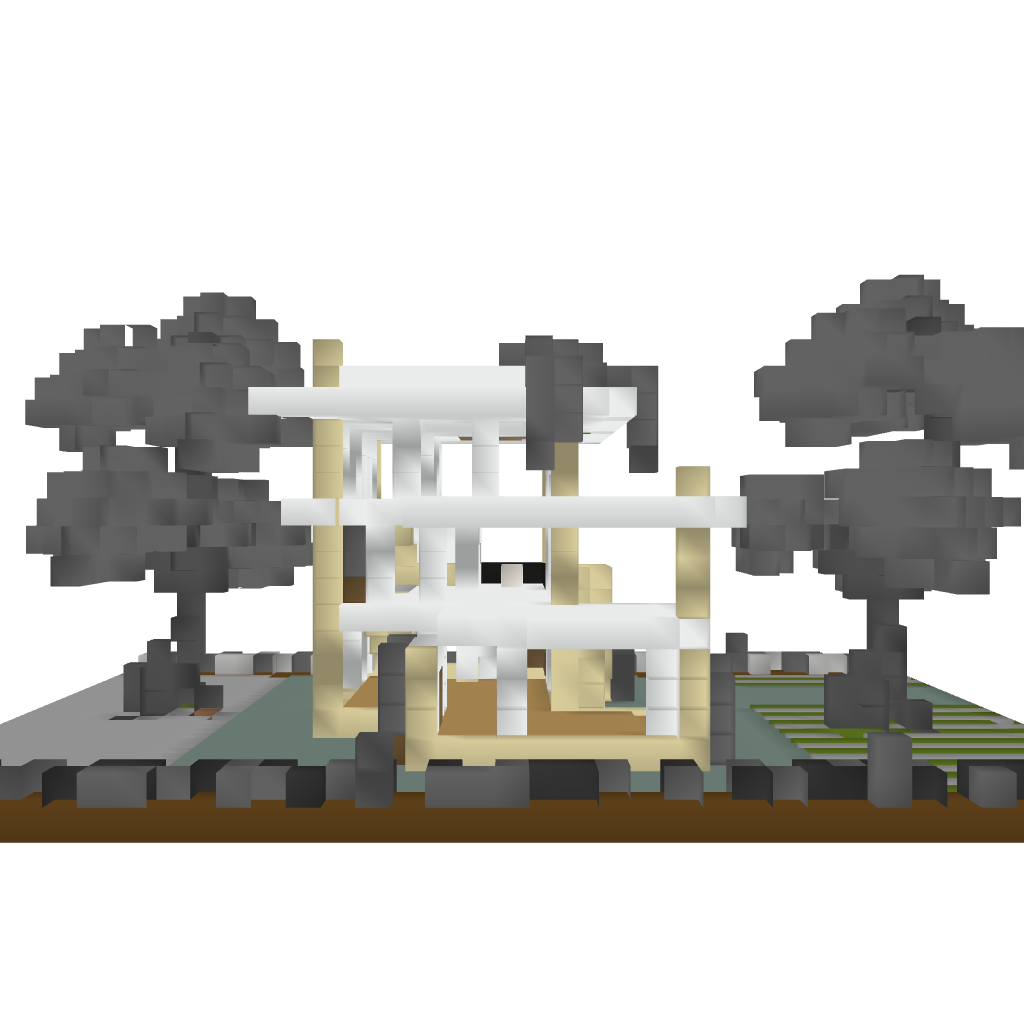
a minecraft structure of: Small Modern House